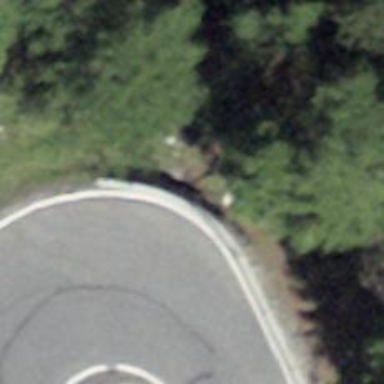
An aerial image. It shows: Guard rail.